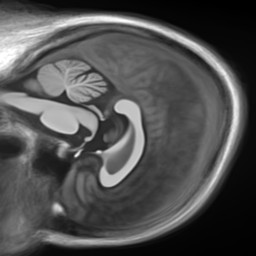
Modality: T1w
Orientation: sagittal